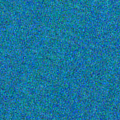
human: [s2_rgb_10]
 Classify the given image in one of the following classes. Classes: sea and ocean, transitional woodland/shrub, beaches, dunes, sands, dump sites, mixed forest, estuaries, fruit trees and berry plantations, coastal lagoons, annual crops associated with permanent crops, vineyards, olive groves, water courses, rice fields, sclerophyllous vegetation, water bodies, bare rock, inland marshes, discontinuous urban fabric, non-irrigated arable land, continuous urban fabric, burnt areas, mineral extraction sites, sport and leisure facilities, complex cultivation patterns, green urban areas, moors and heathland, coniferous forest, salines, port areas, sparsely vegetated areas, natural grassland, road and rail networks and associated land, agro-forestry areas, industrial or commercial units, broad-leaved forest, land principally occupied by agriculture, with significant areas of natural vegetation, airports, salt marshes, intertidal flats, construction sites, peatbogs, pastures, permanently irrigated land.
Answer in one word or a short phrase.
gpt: sea and ocean